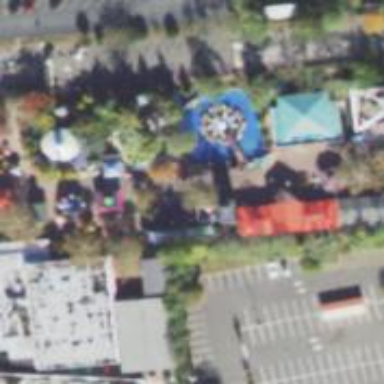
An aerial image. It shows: Theme park.